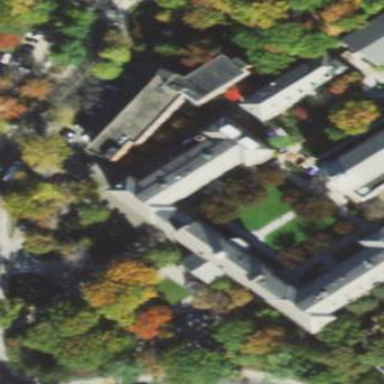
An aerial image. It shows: College building.